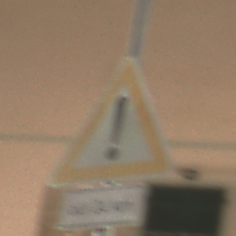
Verkehrszeichen: Gefahrenstelle
Zusatzzeichen unten: LaengeEinerStrecke6
Umgebung: Outdoor, Urban
Tageszeit: Night
Wetter: PartlyCloudy
Licht: Artificial
Jahreszeit: NotSpecified
Kontrast: HighContrast